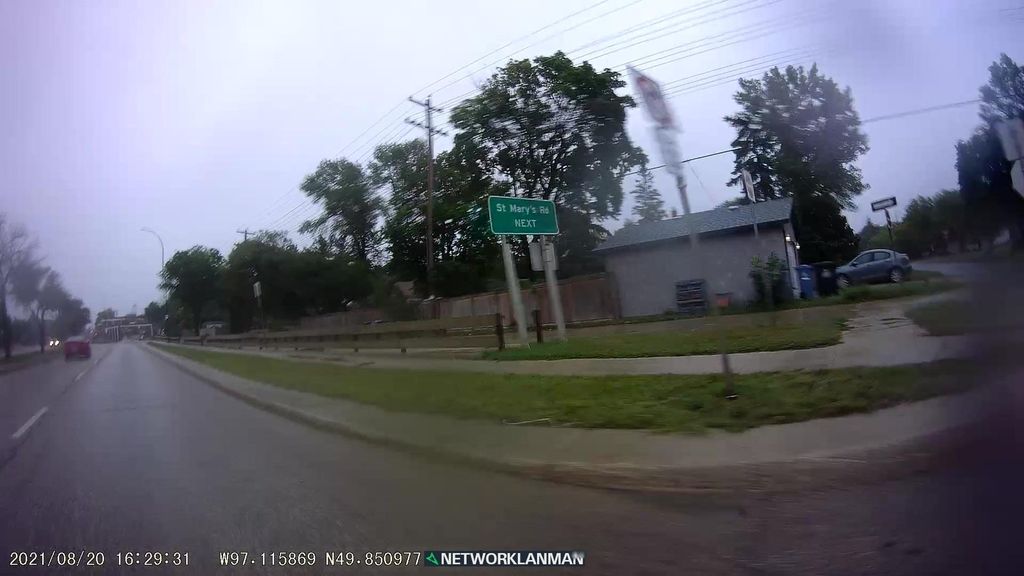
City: winnipeg